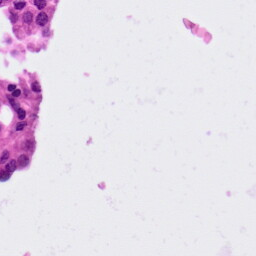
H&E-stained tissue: Lung